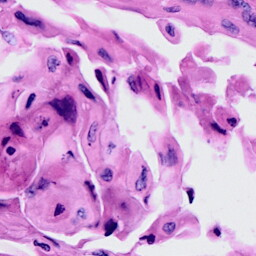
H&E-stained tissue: Cervix